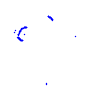
Particle: kaon